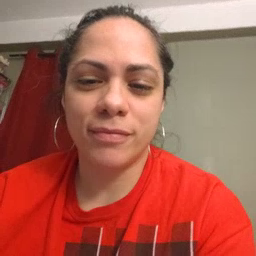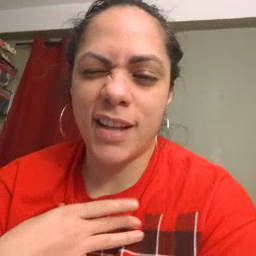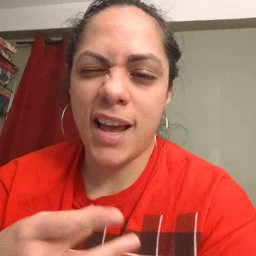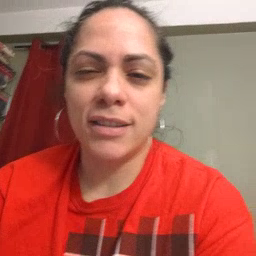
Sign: like